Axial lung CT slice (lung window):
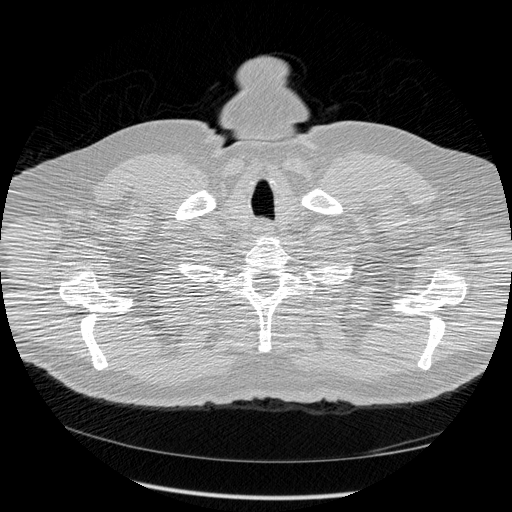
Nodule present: no